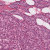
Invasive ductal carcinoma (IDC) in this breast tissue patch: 1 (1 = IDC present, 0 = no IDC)